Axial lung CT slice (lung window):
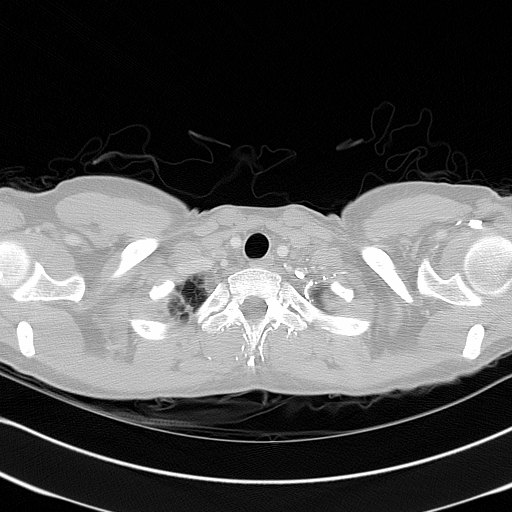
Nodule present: no